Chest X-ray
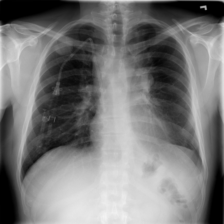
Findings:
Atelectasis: negative
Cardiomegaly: negative
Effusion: negative
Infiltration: negative
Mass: positive
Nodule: positive
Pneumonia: negative
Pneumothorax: negative
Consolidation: negative
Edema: negative
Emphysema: negative
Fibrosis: negative
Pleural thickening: negative
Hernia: negative